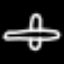
Label: airplane